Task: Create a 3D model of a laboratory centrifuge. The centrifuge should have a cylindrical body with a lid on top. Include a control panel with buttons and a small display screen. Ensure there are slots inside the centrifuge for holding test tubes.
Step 165:
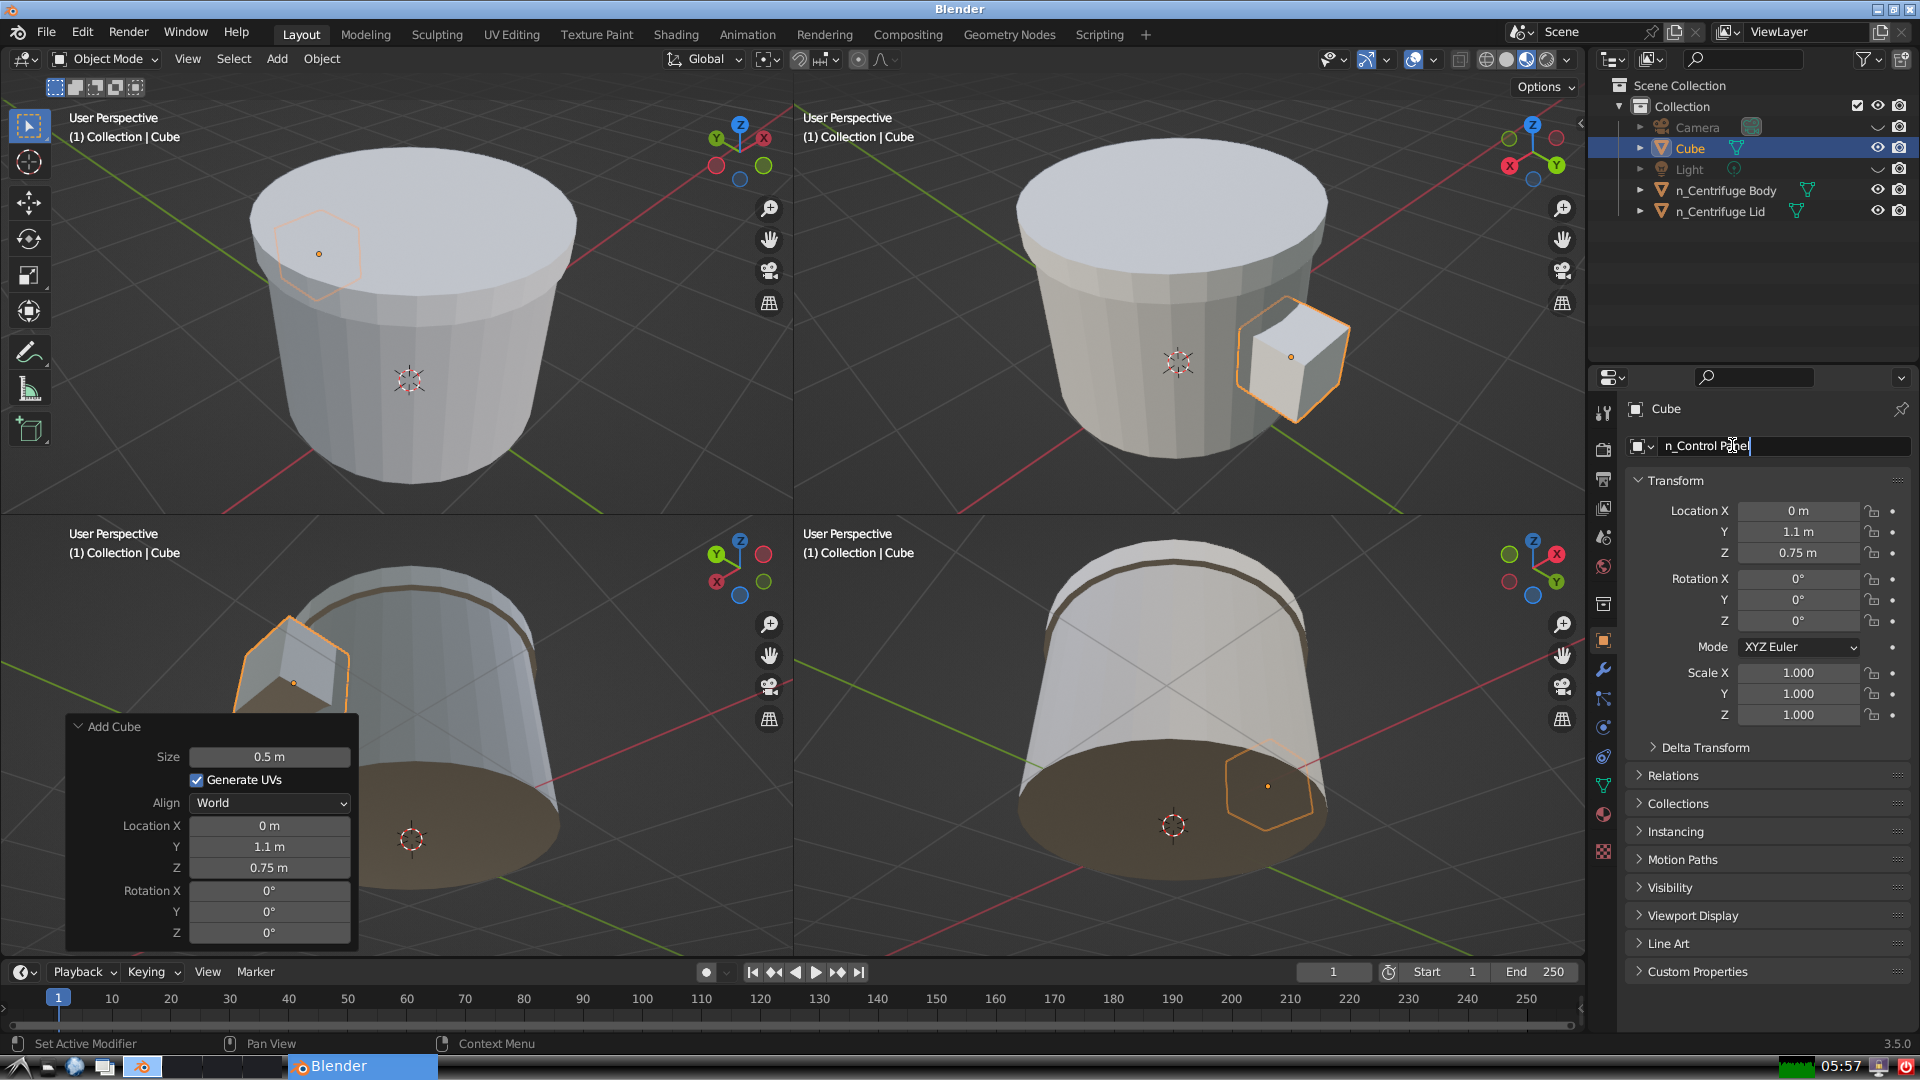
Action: {"key_press": ['Return']}